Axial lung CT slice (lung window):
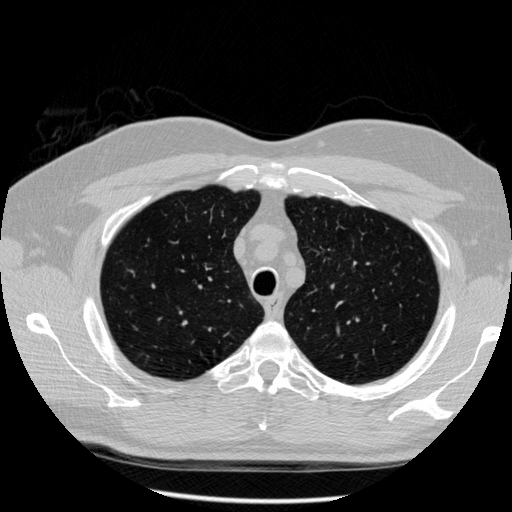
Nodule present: no